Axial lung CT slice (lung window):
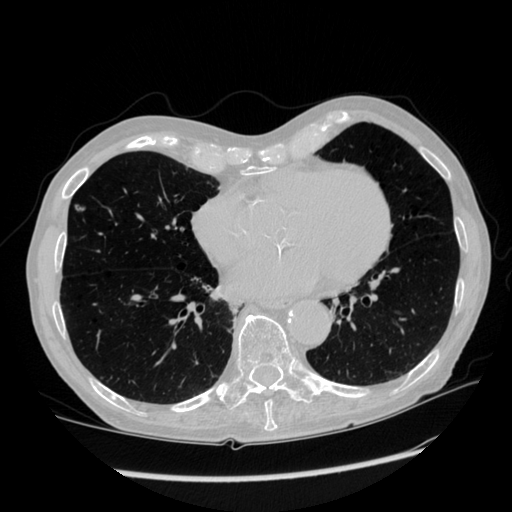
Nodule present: yes
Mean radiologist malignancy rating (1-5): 2.5